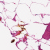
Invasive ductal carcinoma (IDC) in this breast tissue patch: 0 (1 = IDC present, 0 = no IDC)